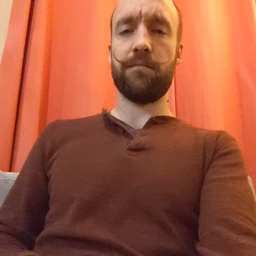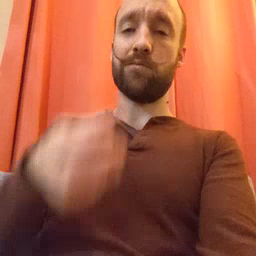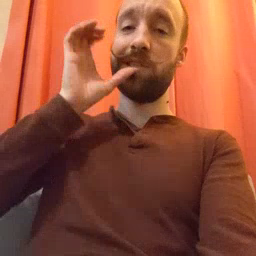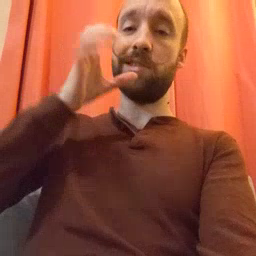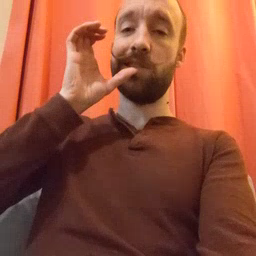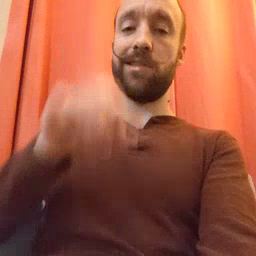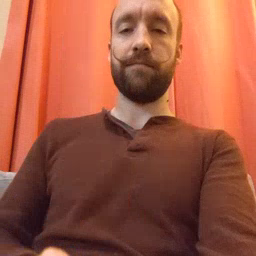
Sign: drink